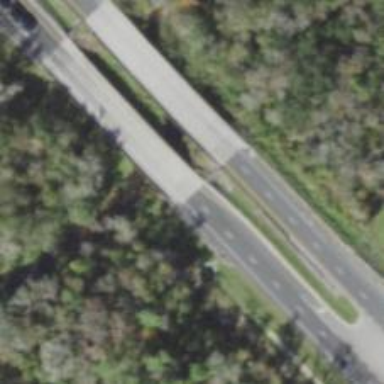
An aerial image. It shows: Trunk road bridge.